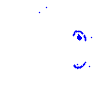
Particle: electron